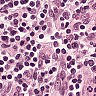
Metastatic tissue present: no